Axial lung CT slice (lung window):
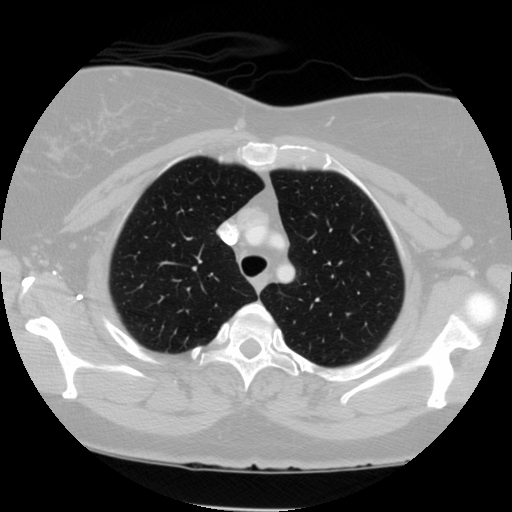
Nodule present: no